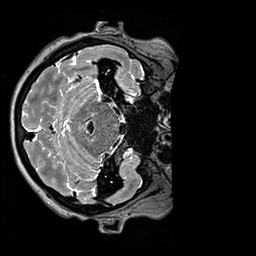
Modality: T2w
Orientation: axial
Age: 25
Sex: female
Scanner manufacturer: siemens
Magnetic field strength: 3 T
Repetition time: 3.2 s
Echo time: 0.408 s